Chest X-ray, AP view. Patient: 9 years old, sex M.
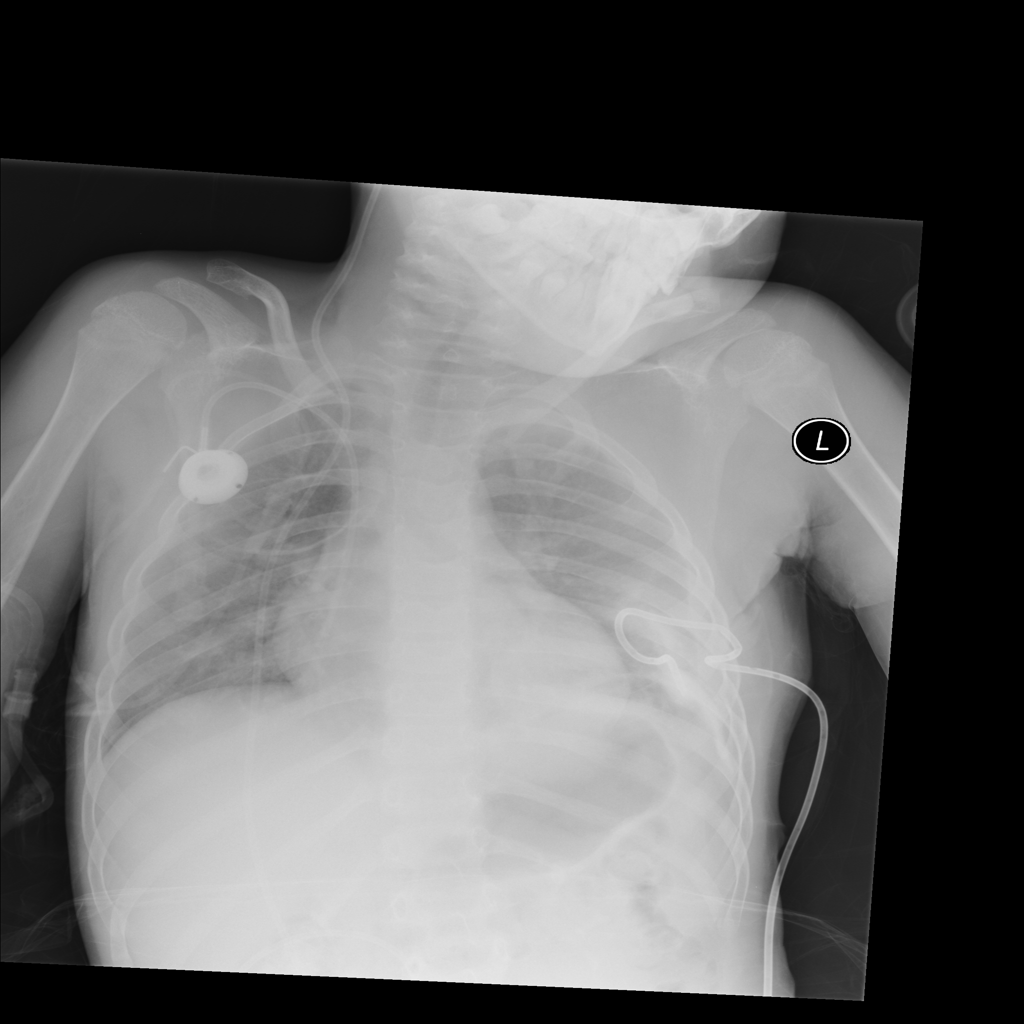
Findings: Pleural_Thickening, Pneumothorax